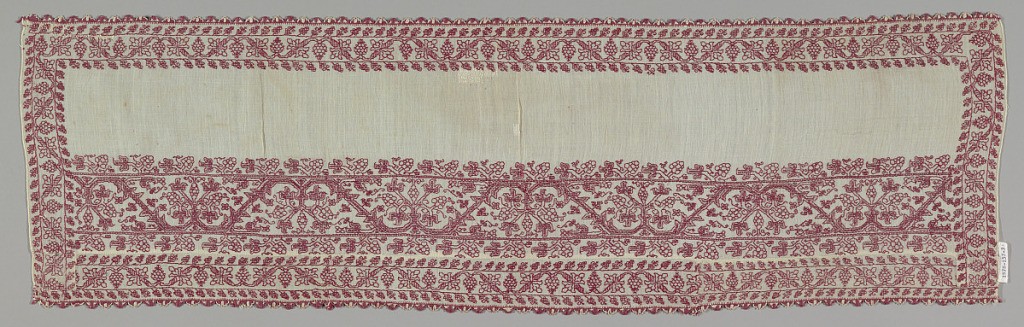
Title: Band
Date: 17th century
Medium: silk on linen Technique: embroidered in double running stitch on plain weave, with needle lace edging
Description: Panel made by piecing together two ends of an embroidered towel. The smaller pattern is of a curving vine and pomegranate; the larger pattern has a curving vine and fruiting plant. Embroidered in red on an off-white ground, with red and white lace edging at top and bottom.